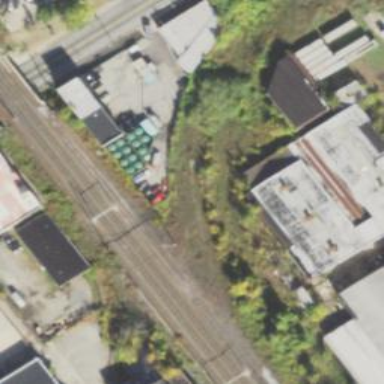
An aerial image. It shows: Disused railway.